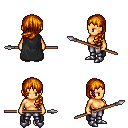
a pixel art fantasy rpg character, female body template, human, tanned skin, black cape, metal pants, dark blonde left-swept hairstyle, metal boots, spear, four views (front, back, left, right), 2x2 character sprite sheet, small pixel art, hard edges, no anti-aliasing